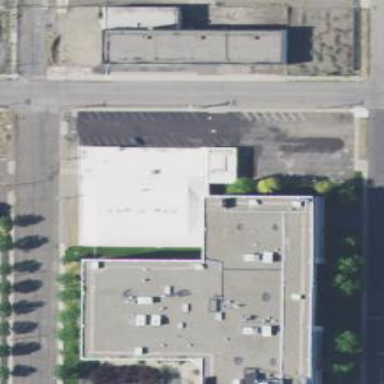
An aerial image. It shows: Building that houses bowling alley.